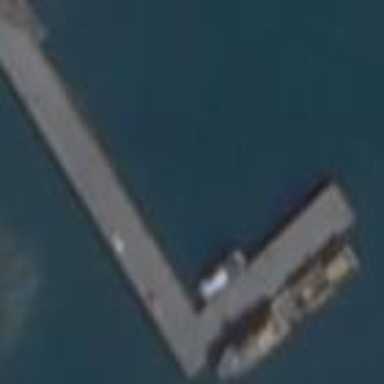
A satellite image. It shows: Pier with mooring facilities.